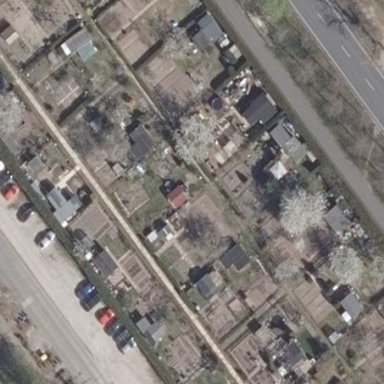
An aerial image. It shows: Allotments area.